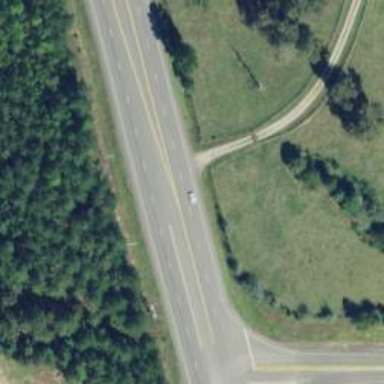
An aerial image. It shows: Trunk highway.